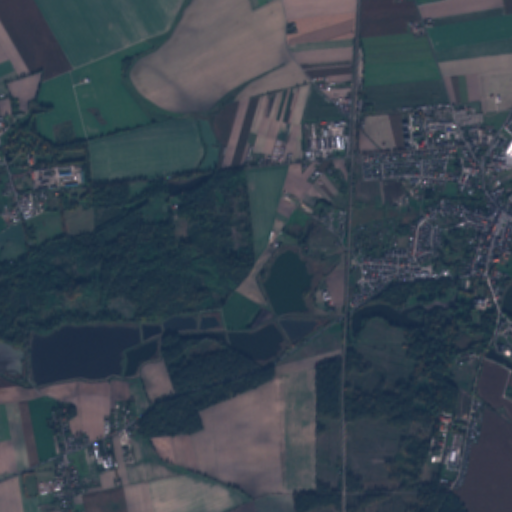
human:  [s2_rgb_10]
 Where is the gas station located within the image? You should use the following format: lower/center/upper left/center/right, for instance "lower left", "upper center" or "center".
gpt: The gas station is located in the upper right of the image.
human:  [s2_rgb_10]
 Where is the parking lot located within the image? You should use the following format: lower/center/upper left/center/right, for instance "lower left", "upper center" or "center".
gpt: The parking lot is located in the upper right of the image.
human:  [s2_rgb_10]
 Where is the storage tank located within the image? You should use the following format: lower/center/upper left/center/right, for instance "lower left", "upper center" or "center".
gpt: The storage tank is located in the upper right of the image.
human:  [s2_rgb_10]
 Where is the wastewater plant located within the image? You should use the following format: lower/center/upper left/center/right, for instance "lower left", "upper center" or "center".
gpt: The wastewater plant is located in the center right of the image.
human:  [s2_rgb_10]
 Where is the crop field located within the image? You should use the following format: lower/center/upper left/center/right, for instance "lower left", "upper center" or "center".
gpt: There is no crop field in the image.